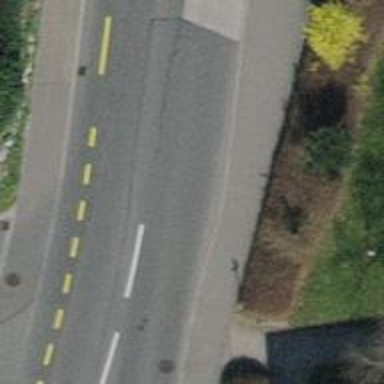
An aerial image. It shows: Sidewalk along the footway.